Question: I am having trouble developing a jQuery 'object'. I would like div1 (Refer to image below) to be the background div with an image in (Using a background image). I would then like div 2 (Refer to image below) to overlay div 1, which I can do. However, as I have little experience with jQuery it's the next part I'm struggling with. I would like, when you hover on div 2, I use jQuery slideDown() / slideUp() to show and hide div 3 (Refer to image below). It also needs to not close as it slides up (as the cursor will no longer be on div 2). Only when you're no longer hovering over the whole object will it close. I hope this makes sense... I just don't know where to start. If any more info is needed please ask.

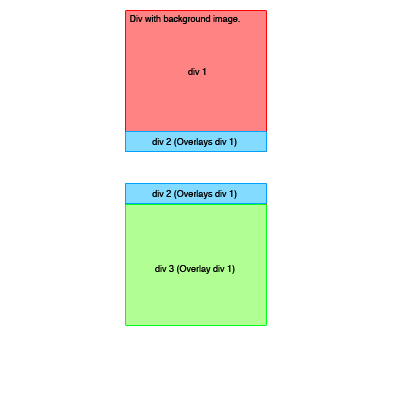
Answer: Something like this should do it I believe, or at least it gives you a starting ground to play around with, and improve further.
'''
<div class="wrapper">
<div class="one"></div>
<div class="two"></div>
<div class="three"></div>
</div>
'''
'''
.wrapper {
float: left;
}
.one {
background-color: grey;
width: 100px;
height: 100px;
}
.two {
background-color: blue;
width: 100px;
height: 20px;
}
.three {
background-color: green;
width: 100px;
height: 100px;
display: none;
}
'''
'''
$(function () {
$(".two").mouseenter(function (){
$(".one, .three").slideToggle();
});
$(".wrapper").mouseleave(function (){
$(".one, .three").slideToggle();
});
});
'''
<URL>